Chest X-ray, AP view. Patient: 62 years old, sex M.
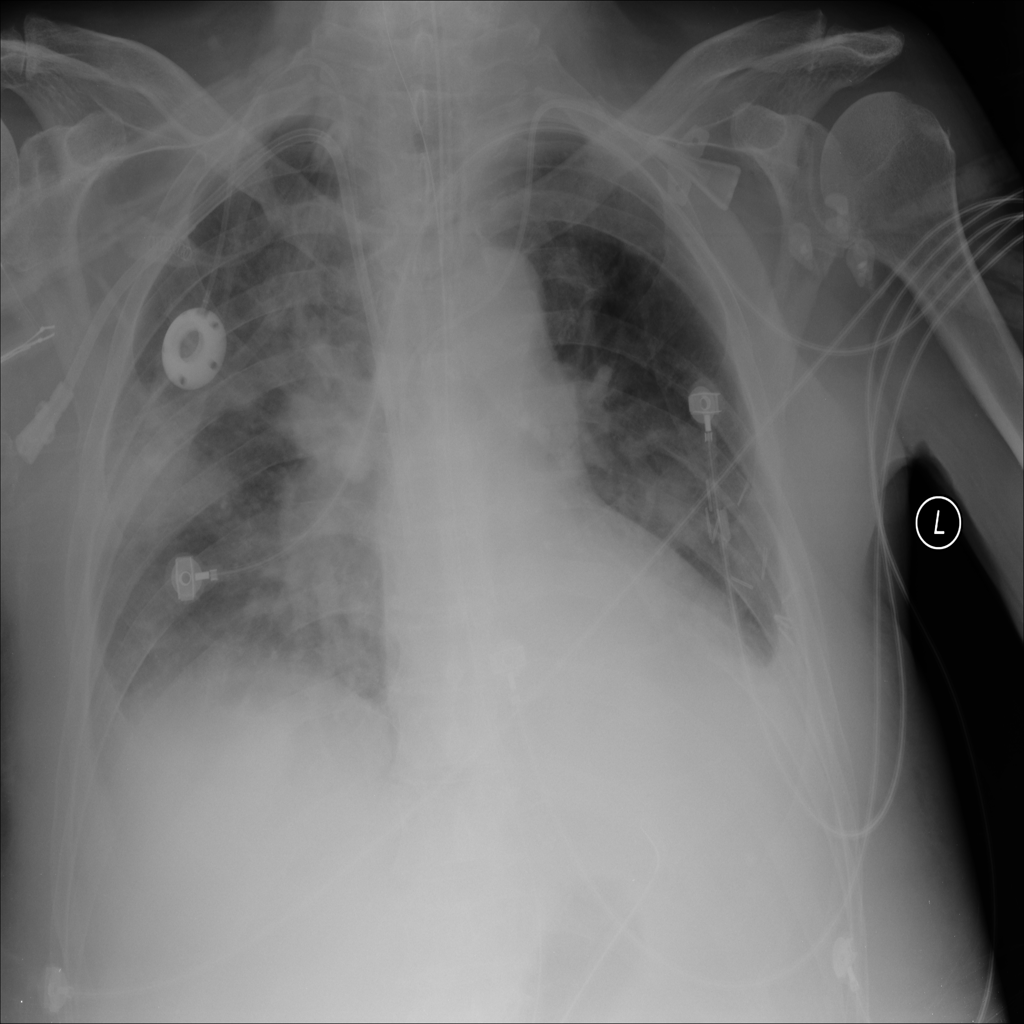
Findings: Atelectasis, Consolidation, Effusion, Infiltration